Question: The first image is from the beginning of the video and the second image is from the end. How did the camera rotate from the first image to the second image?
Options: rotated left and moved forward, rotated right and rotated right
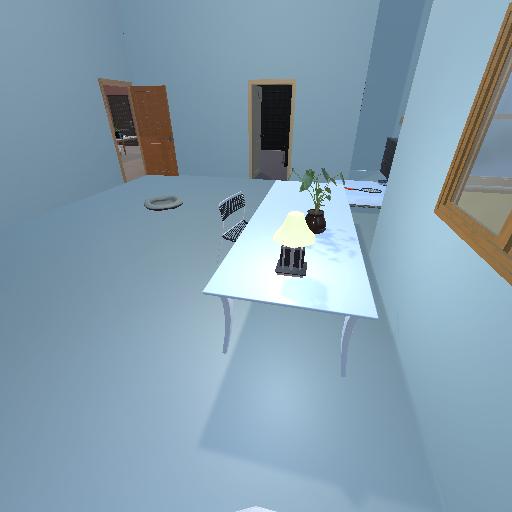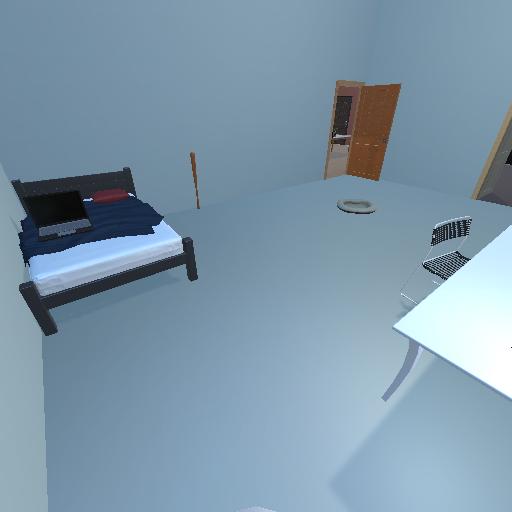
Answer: rotated left and moved forward